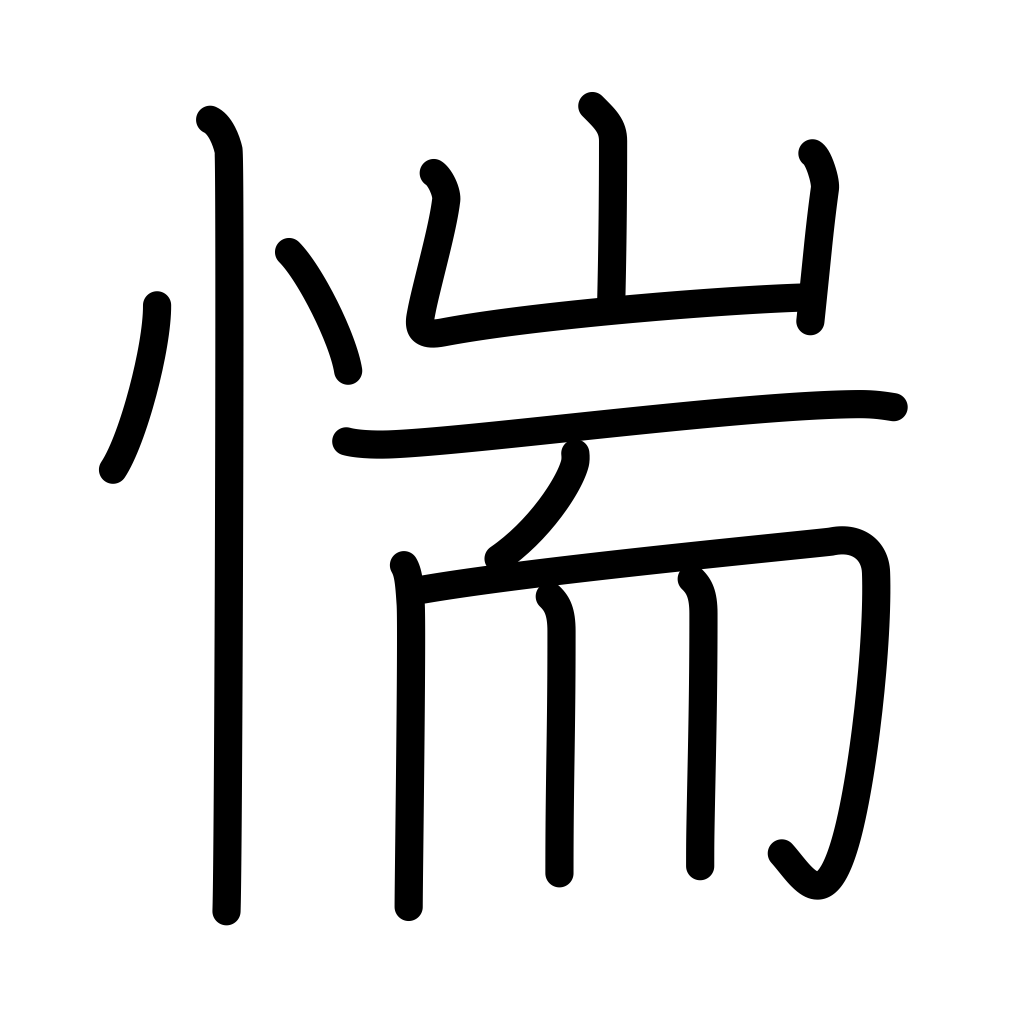
Meaning: fear, be afraid